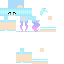
A female human skin with pale skin, wearing blonde long hair dressed in a blue tshirt and blue pants, featuring a closed mouth.